Field crop: maize
Growth stage: 2
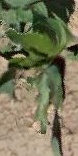
Species: maize